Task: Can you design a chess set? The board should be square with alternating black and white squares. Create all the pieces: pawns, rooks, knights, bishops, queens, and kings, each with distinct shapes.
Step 4239:
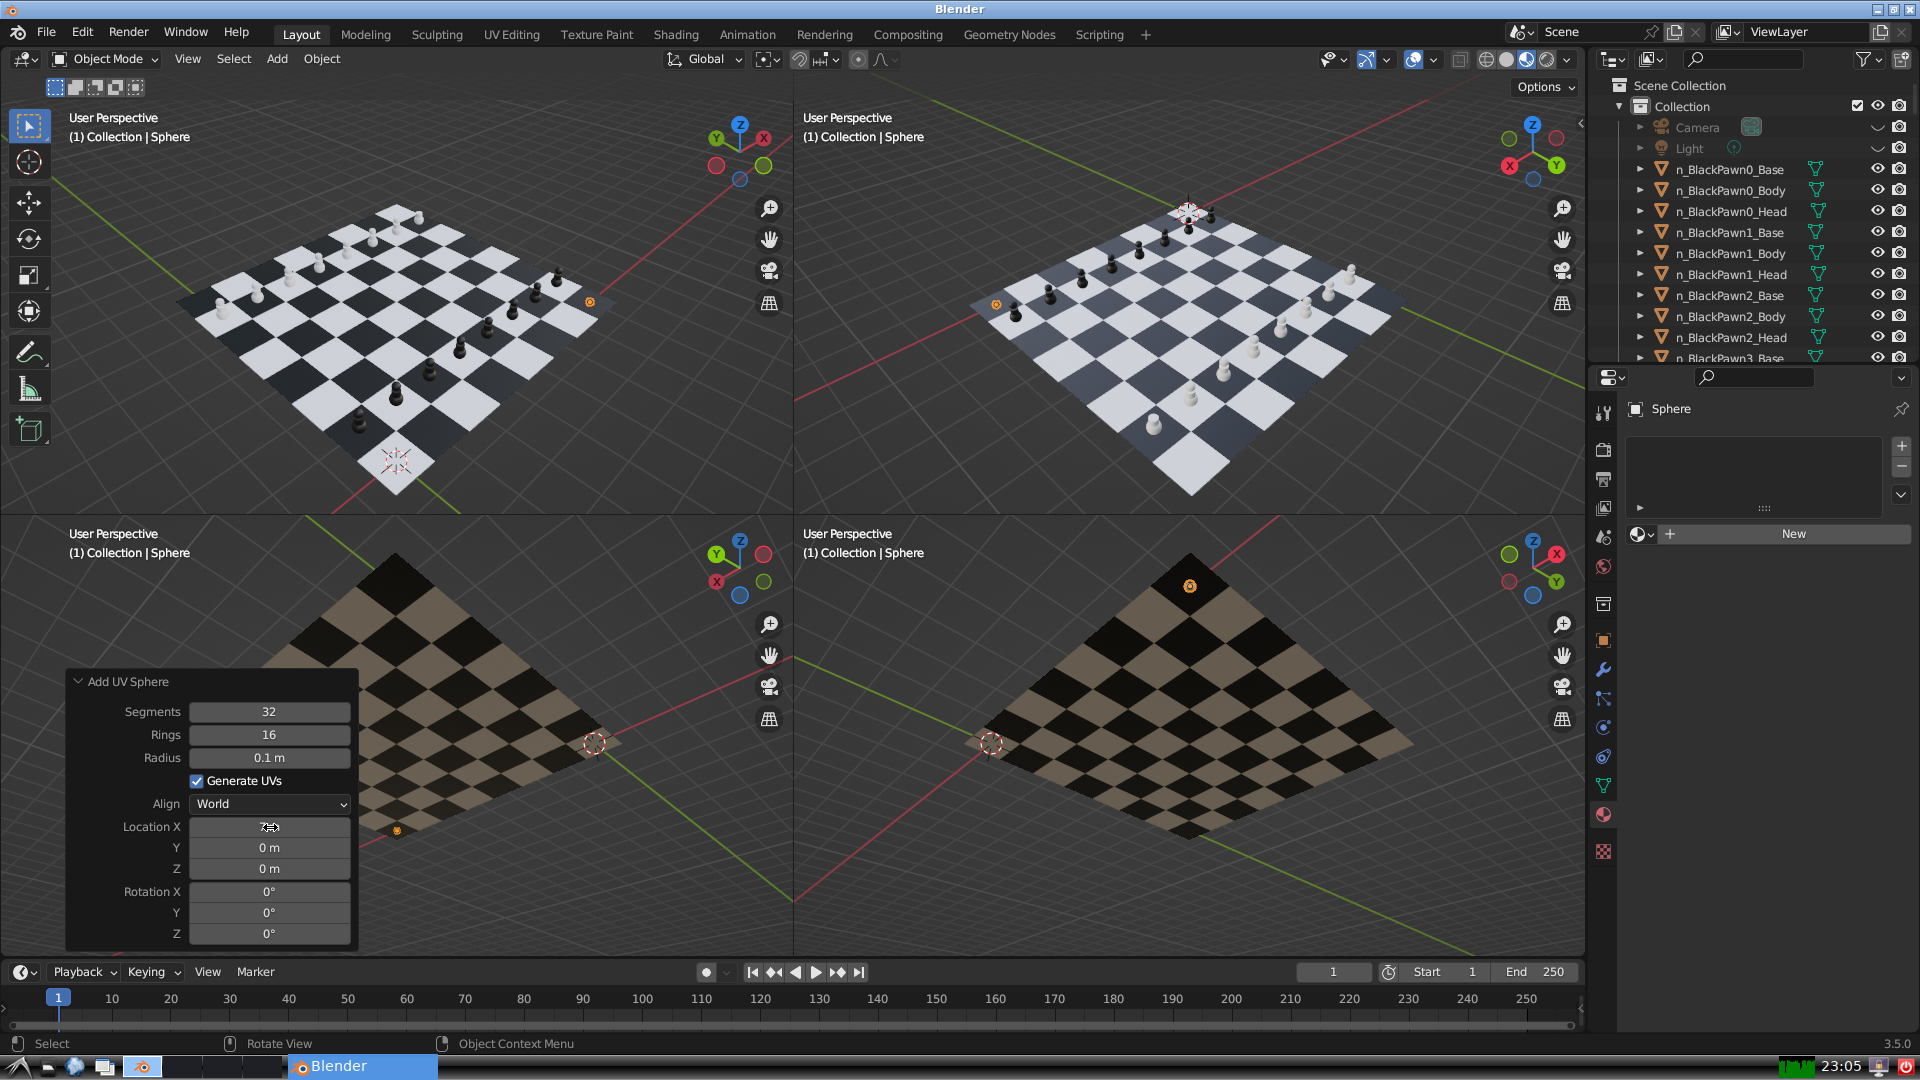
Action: {"mouse_move": [270, 849]}